Here is a 2-D grayscale rendering of raw bearing vibration samples (signal-to-image). Classify the bearing condition as one of: normal, inner_race, outer_race, ball.
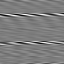
Answer: outer_race